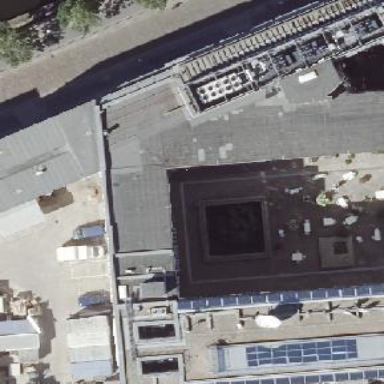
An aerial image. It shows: Government building.